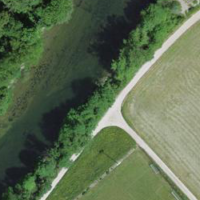
EUNIS habitat code: 24
Species observed at this site:
Equisetum arvense